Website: apple
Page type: address-validator
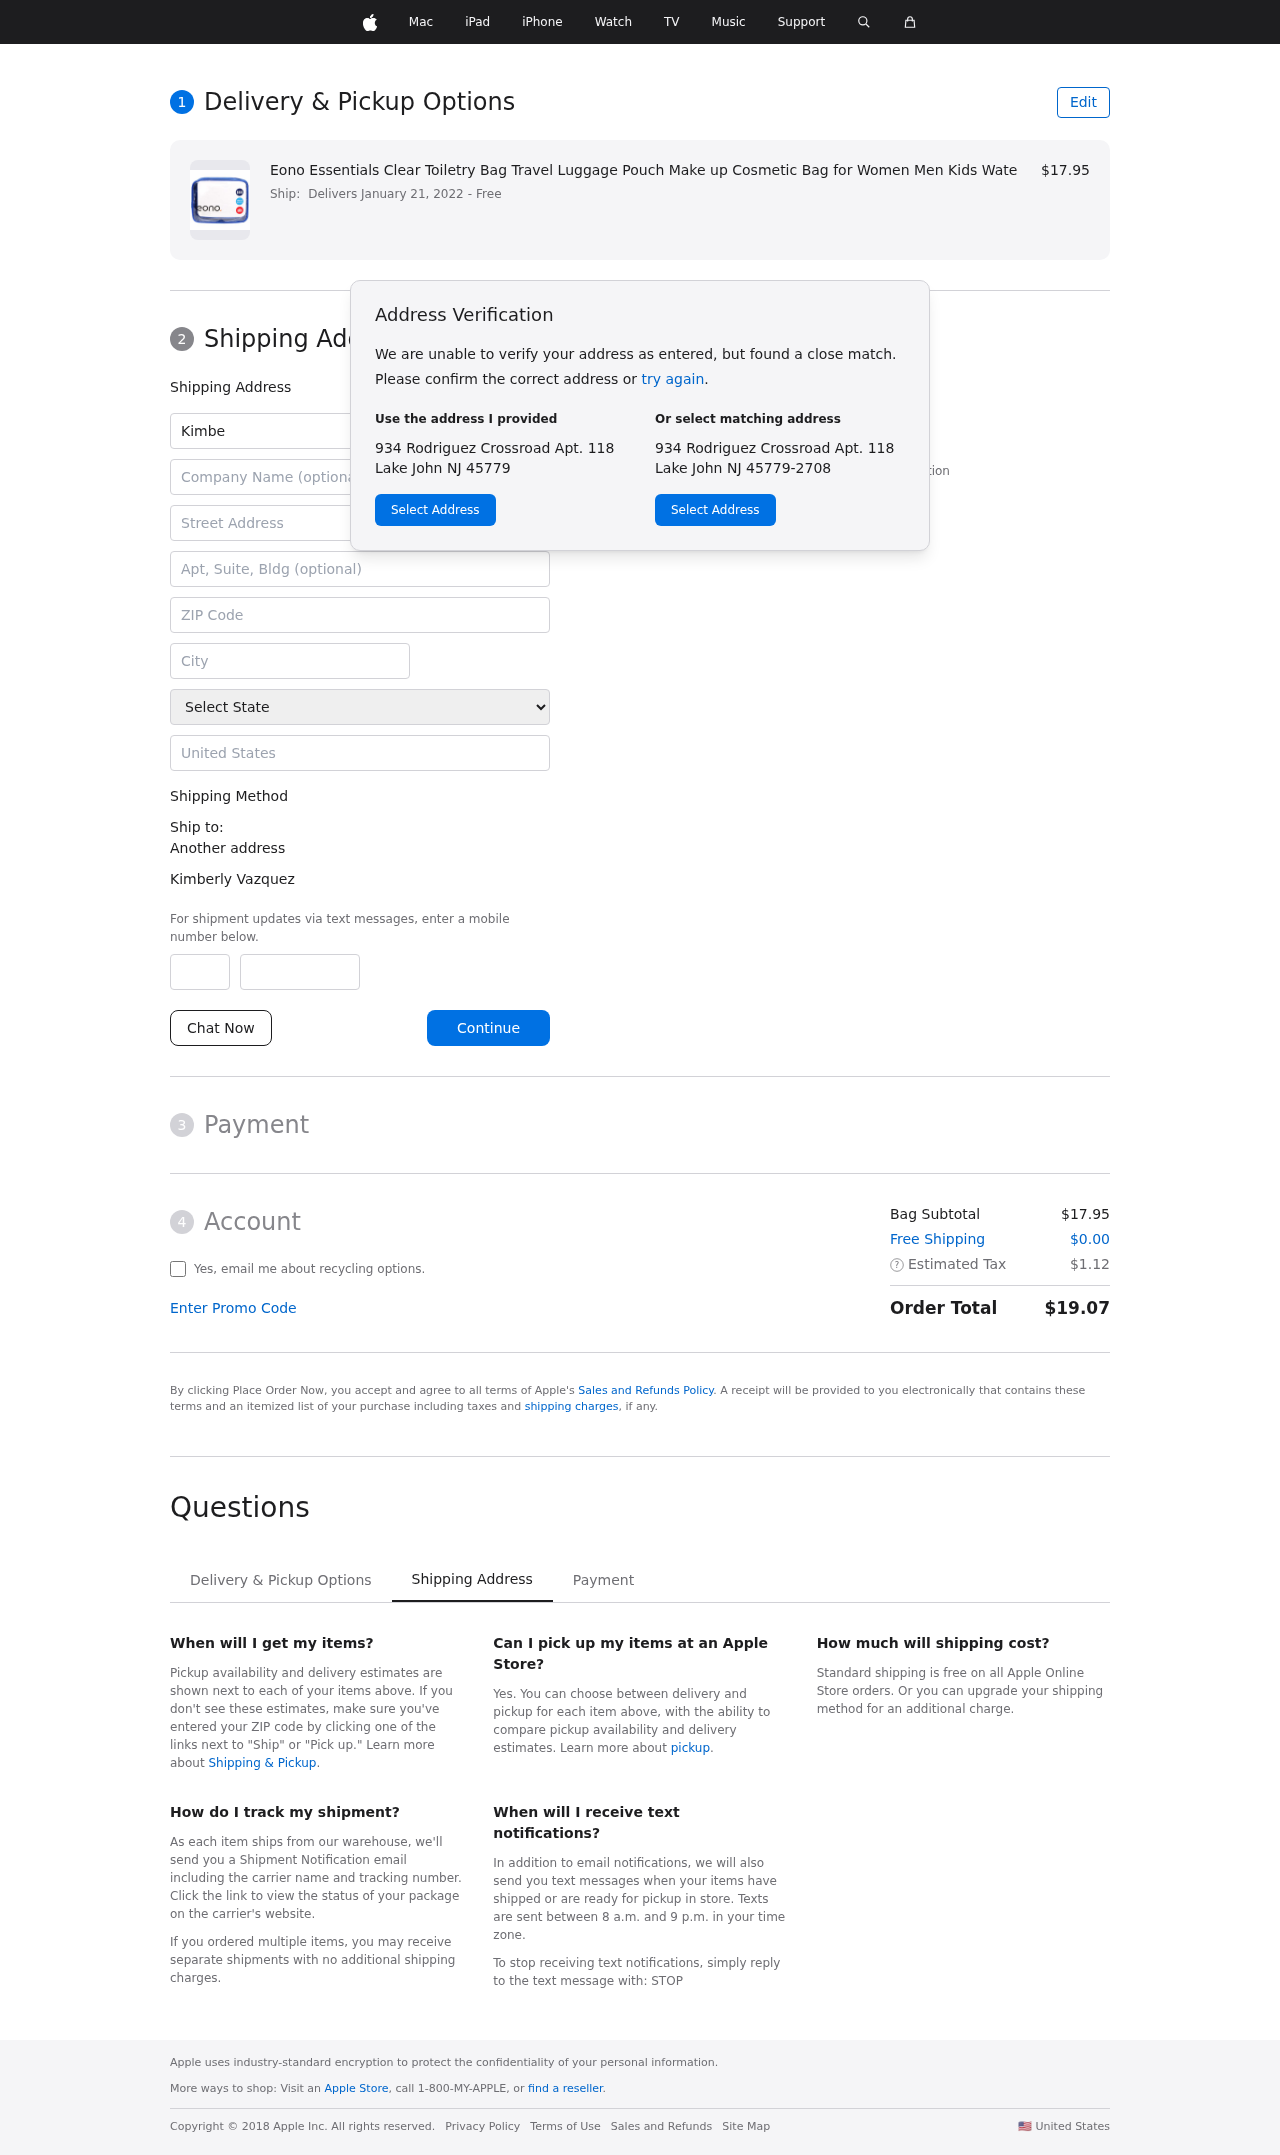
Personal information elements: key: PII_CITY
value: Lake John
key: PII_COUNTRY
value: United States
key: PII_FIRSTNAME
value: Kimberly
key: PII_FULLNAME
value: Kimberly Vazquez
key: PII_LASTNAME
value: Vazquez
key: PII_PHONE_AREA
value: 589
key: PII_PHONE_SUFFIX
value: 0430
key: PII_POSTCODE
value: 45779
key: PII_STATE
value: New Jersey
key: PII_STREET
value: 934 Rodriguez Crossroad Apt. 118
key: PII_CITY_STATE_ZIP
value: Lake John NJ 45779
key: PII_STATE_ABBR
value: NJ
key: PII_POSTCODE_FULL
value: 45779
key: PII_POSTCODE_NUMERIC
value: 45779
Product elements: key: PRODUCT1_NAME
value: Eono Essentials Clear Toiletry Bag Travel Luggage Pouch Make up Cosmetic Bag for Women Men Kids Wate
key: PRODUCT1_PRICE
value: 17.95
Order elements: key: ORDER_DELIVERY_DATE
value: Delivers January 21, 2022
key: ORDER_SUBTOTAL
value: $17.95
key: ORDER_SHIPPING_COST
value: $0.00
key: ORDER_TAX
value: $1.12
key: ORDER_TOTAL
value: $19.07